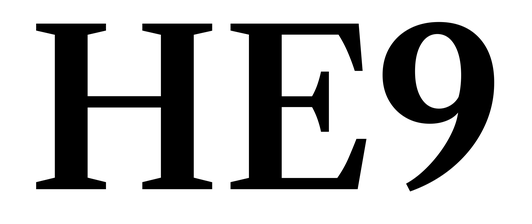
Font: LibreCaslonText_SemiBold